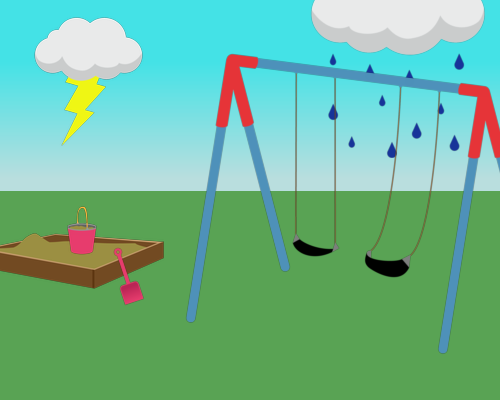
top left is medium thunder cloud and a small sand box then large swing swing facing left one pole partially in the center of box a bucket  outside parallel to it is a shovel